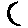
Label: moon